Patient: sex F, age 82
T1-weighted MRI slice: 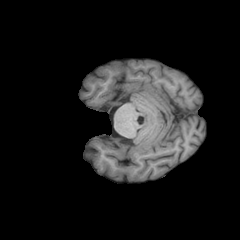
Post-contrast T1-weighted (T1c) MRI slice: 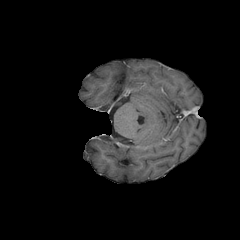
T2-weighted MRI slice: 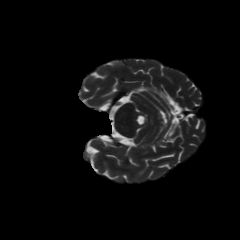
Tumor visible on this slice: no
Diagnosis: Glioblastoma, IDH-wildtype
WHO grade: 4